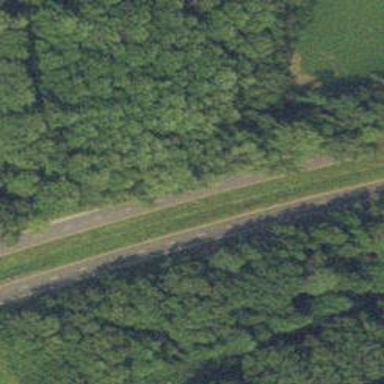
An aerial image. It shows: Asphalt trunk highway which is also expressway.